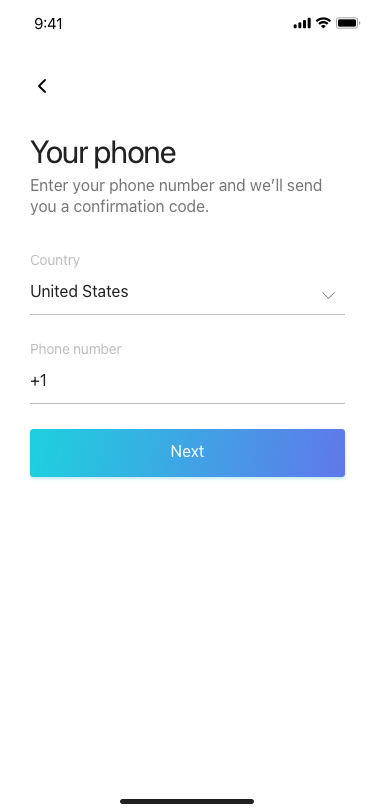
Text in this UI design:
Enter your phone number and we’ll send you a confirmation code.
Your phone